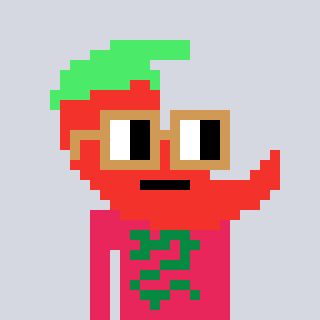
a pixel art character with square brown glasses, a chilli-shaped head and a redpinkish-colored body on a cool background